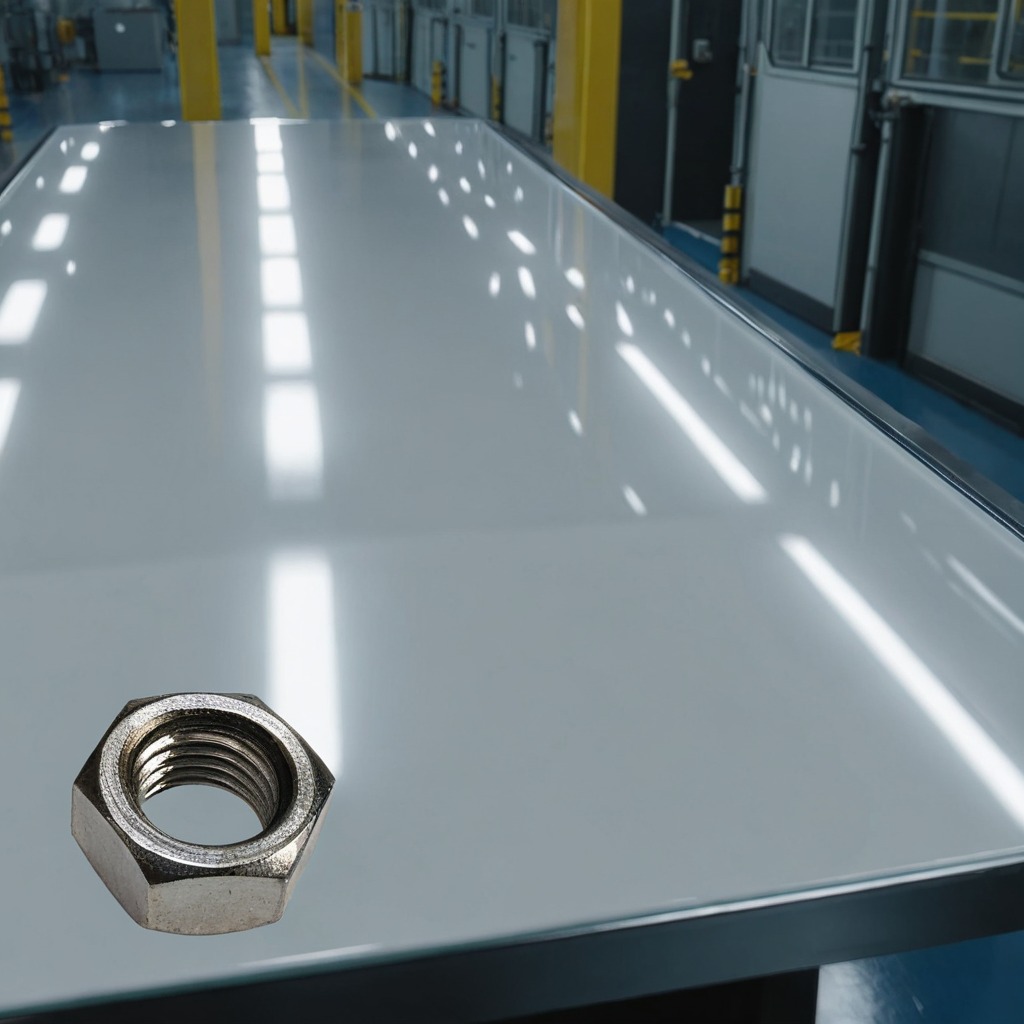
A metal nut is lying on the high-gloss table in a ship maintenance bay industrial lighting.